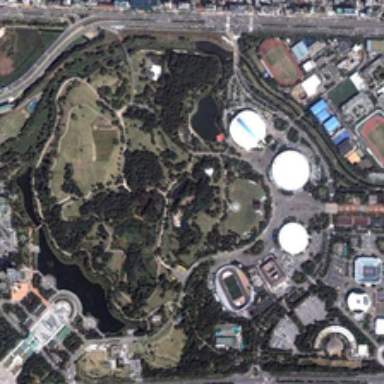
Many green trees and several ponds are in a park near three playgrounds and many buildings .